Question: I created the next ListView
'''
<ListView Height="Auto" MaxHeight="300" Margin="5,5,5,0" BorderBrush="Transparent"
ItemsSource="{Binding SelectedFolders}" BorderThickness="0" >
<ListView.View>
<GridView>
<GridViewColumn Header="Folder Name" Width="600">
<GridViewColumn.CellTemplate>
<DataTemplate>
<TextBlock Text="{Binding FolderName}" FontSize="16" Foreground="Black" Margin="2,2" HorizontalAlignment="Left">
<TextBlock.ToolTip>
<TextBlock Text="{Binding FolderFullPath}"/>
</TextBlock.ToolTip>
</TextBlock>
</DataTemplate>
</GridViewColumn.CellTemplate>
</GridViewColumn>
<GridViewColumn Header="Size" Width="70">
<GridViewColumn.CellTemplate>
<DataTemplate>
<TextBlock Text="{Binding FolderSize}" FontSize="16" Foreground="Black" Margin="2,2" HorizontalAlignment="Left">
<TextBlock.ToolTip>
<TextBlock Text="{Binding FolderFullPath}"/>
</TextBlock.ToolTip>
</TextBlock>
</DataTemplate>
</GridViewColumn.CellTemplate>
</GridViewColumn>
</GridView>
</ListView.View>
</ListView>
'''
I am trying to remove Columns separators without success.
This is how it looks now:

In the picture you can see the Size Column lines,
How can I remove them?
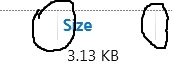
Answer: Open the expression blend and edit the 'GridViewColumnHeader' style. I did it for you.
'''
<LinearGradientBrush x:Key="GridViewColumnHeaderBackground" EndPoint="0,1" StartPoint="0,0">
<GradientStop Color="#FFFFFFFF" Offset="0"/>
<GradientStop Color="#FFFFFFFF" Offset="0.4091"/>
<GradientStop Color="#FFF7F8F9" Offset="1"/>
</LinearGradientBrush>
<LinearGradientBrush x:Key="GridViewColumnHeaderBorderBackground" EndPoint="0,1" StartPoint="0,0">
<GradientStop Color="#FFF2F2F2" Offset="0"/>
<GradientStop Color="#FFD5D5D5" Offset="1"/>
</LinearGradientBrush>
<LinearGradientBrush x:Key="GridViewColumnHeaderHoverBackground" EndPoint="0,1" StartPoint="0,0">
<GradientStop Color="#FFBDEDFF" Offset="0"/>
<GradientStop Color="#FFB7E7FB" Offset="1"/>
</LinearGradientBrush>
<LinearGradientBrush x:Key="GridViewColumnHeaderPressBackground" EndPoint="0,1" StartPoint="0,0">
<GradientStop Color="#FF8DD6F7" Offset="0"/>
<GradientStop Color="#FF8AD1F5" Offset="1"/>
</LinearGradientBrush>
<Style TargetType="{x:Type GridViewColumnHeader}">
<Setter Property="Template">
<Setter.Value>
<ControlTemplate TargetType="{x:Type GridViewColumnHeader}">
<Grid SnapsToDevicePixels="true">
<VisualStateManager.VisualStateGroups>
<VisualStateGroup x:Name="CommonStates"/>
<VisualStateGroup x:Name="FocusStates"/>
<VisualStateGroup x:Name="ValidationStates"/>
</VisualStateManager.VisualStateGroups>
<Border x:Name="HeaderBorder" BorderBrush="{TemplateBinding BorderBrush}" BorderThickness="0,1,0,1" Background="{TemplateBinding Background}">
<Grid>
<Grid.RowDefinitions>
<RowDefinition MaxHeight="7"/>
<RowDefinition/>
</Grid.RowDefinitions>
<Rectangle x:Name="UpperHighlight" Fill="#FFE3F7FF" Visibility="Collapsed"/>
<Border Padding="{TemplateBinding Padding}" Grid.RowSpan="2">
<ContentPresenter x:Name="HeaderContent" HorizontalAlignment="{TemplateBinding HorizontalContentAlignment}" Margin="0,0,0,1" RecognizesAccessKey="True" SnapsToDevicePixels="{TemplateBinding SnapsToDevicePixels}" VerticalAlignment="{TemplateBinding VerticalContentAlignment}"/>
</Border>
</Grid>
</Border>
<Border x:Name="HeaderHoverBorder" BorderThickness="1,0,1,1" Margin="1,1,0,0"/>
<Border x:Name="HeaderPressBorder" BorderThickness="1,1,1,0" Margin="1,0,0,1"/>
</Grid>
<ControlTemplate.Triggers>
<Trigger Property="IsMouseOver" Value="true">
<Setter Property="Background" TargetName="HeaderBorder" Value="{StaticResource GridViewColumnHeaderHoverBackground}"/>
<Setter Property="BorderBrush" TargetName="HeaderHoverBorder" Value="#FF88CBEB"/>
<Setter Property="Visibility" TargetName="UpperHighlight" Value="Visible"/>
</Trigger>
<Trigger Property="IsPressed" Value="true">
<Setter Property="Background" TargetName="HeaderBorder" Value="{StaticResource GridViewColumnHeaderPressBackground}"/>
<Setter Property="BorderBrush" TargetName="HeaderHoverBorder" Value="#FF95DAF9"/>
<Setter Property="BorderBrush" TargetName="HeaderPressBorder" Value="#FF7A9EB1"/>
<Setter Property="Visibility" TargetName="UpperHighlight" Value="Visible"/>
<Setter Property="Fill" TargetName="UpperHighlight" Value="#FFBCE4F9"/>
<Setter Property="Margin" TargetName="HeaderContent" Value="1,1,0,0"/>
</Trigger>
<Trigger Property="Height" Value="Auto">
<Setter Property="MinHeight" Value="20"/>
</Trigger>
<Trigger Property="IsEnabled" Value="false">
<Setter Property="Foreground" Value="{DynamicResource {x:Static SystemColors.GrayTextBrushKey}}"/>
</Trigger>
</ControlTemplate.Triggers>
</ControlTemplate>
</Setter.Value>
</Setter>
<Style.Triggers>
<Trigger Property="Role" Value="Floating">
<Setter Property="Opacity" Value="0.4082"/>
<Setter Property="Template">
<Setter.Value>
<ControlTemplate TargetType="{x:Type GridViewColumnHeader}">
<Canvas x:Name="PART_FloatingHeaderCanvas">
<Rectangle Fill="#FF000000" Height="{TemplateBinding ActualHeight}" Opacity="0.4697" Width="{TemplateBinding ActualWidth}"/>
</Canvas>
</ControlTemplate>
</Setter.Value>
</Setter>
</Trigger>
<Trigger Property="Role" Value="Padding">
<Setter Property="Template">
<Setter.Value>
<ControlTemplate TargetType="{x:Type GridViewColumnHeader}">
<Border x:Name="HeaderBorder" BorderBrush="{TemplateBinding BorderBrush}" BorderThickness="0,1,0,1" Background="{TemplateBinding Background}"/>
<ControlTemplate.Triggers>
<Trigger Property="Height" Value="Auto">
<Setter Property="MinHeight" Value="20"/>
</Trigger>
</ControlTemplate.Triggers>
</ControlTemplate>
</Setter.Value>
</Setter>
</Trigger>
</Style.Triggers>
</Style>
'''
you can modify it same way if needed.